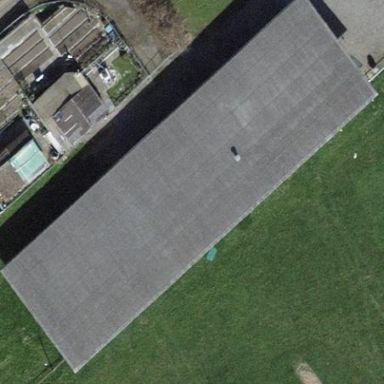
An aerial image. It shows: Shed building.